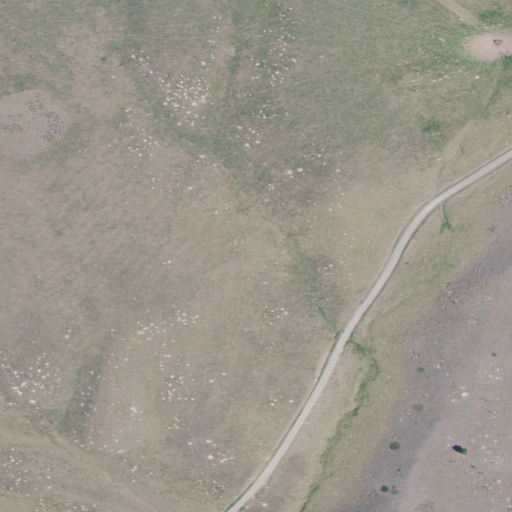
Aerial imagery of plain(s) in Montana named Cooks Flat containing grassland and shrub